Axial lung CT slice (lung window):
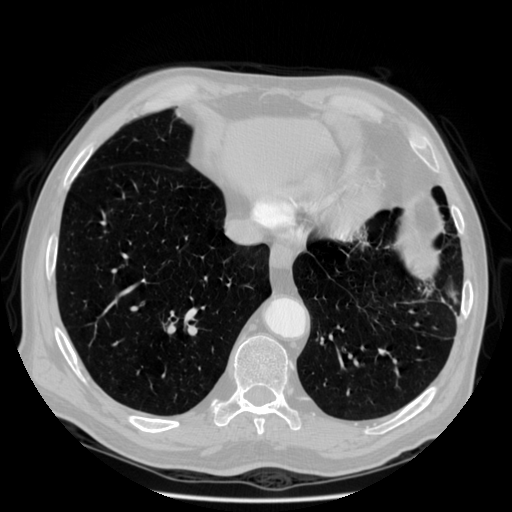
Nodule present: no